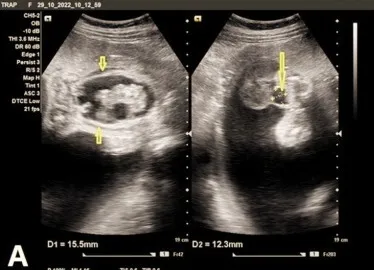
(A) Ultrasound imaging study of the acardiac twin which was stuck to the anterior uterine superiorly by amniotic band and shows markedly under-developed upper body organs including upper limbs, upper chest, non-developed head, and non-developed fetal heart. In addition to marked ascites, and edematous changes of the fetal body (signs of fetal hydrops), (short arrows), and cyst in the base of the umbilical cord of about 12mm in maximal dimension (long arrow).
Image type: radiology (ultrasound)